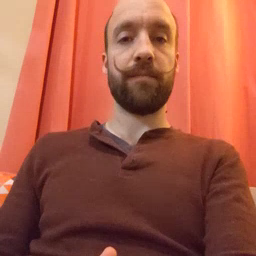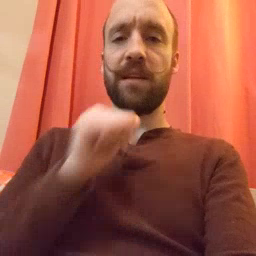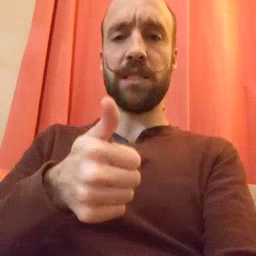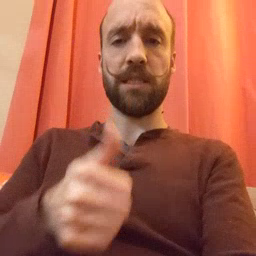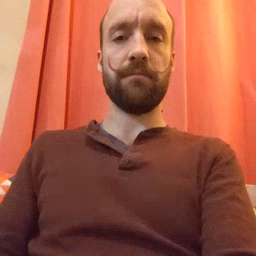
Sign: not